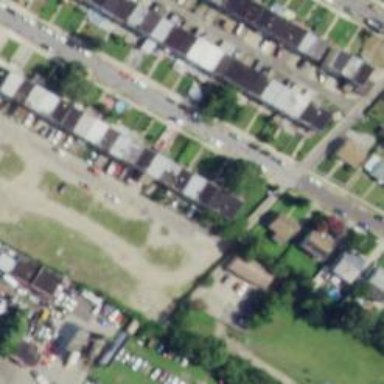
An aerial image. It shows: Alleyway designated as service road.